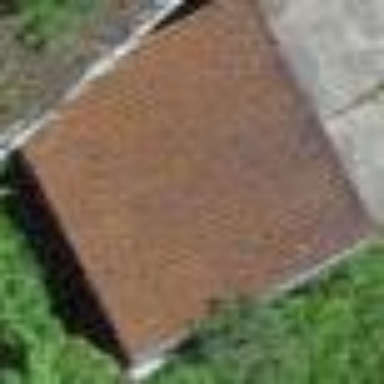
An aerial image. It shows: Garage building.